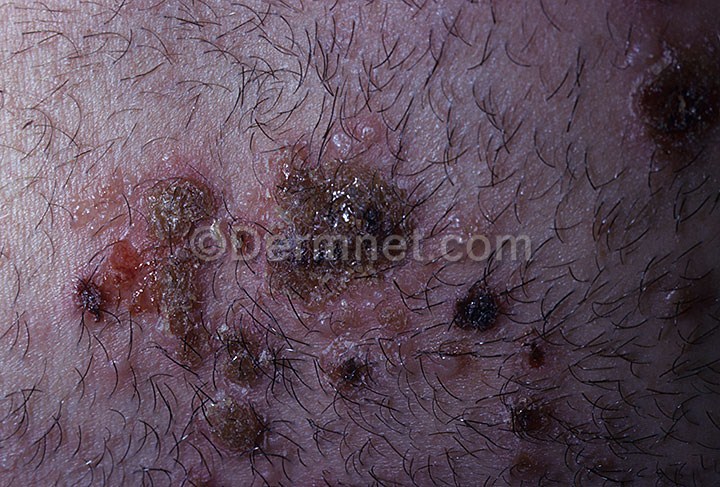
Disease: Warts Molluscum and other Viral Infections